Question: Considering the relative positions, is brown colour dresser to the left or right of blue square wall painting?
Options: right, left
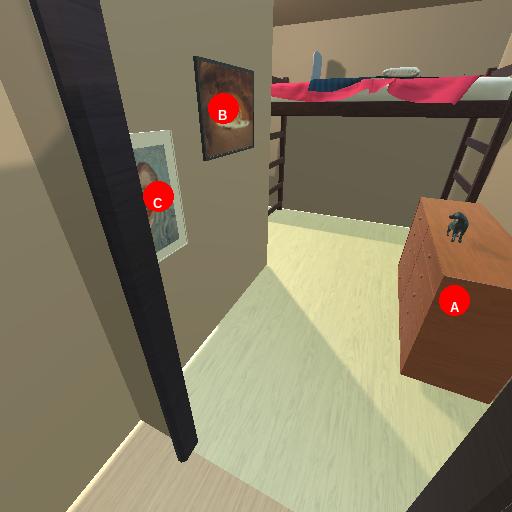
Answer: right